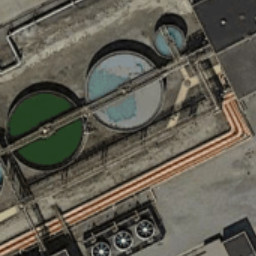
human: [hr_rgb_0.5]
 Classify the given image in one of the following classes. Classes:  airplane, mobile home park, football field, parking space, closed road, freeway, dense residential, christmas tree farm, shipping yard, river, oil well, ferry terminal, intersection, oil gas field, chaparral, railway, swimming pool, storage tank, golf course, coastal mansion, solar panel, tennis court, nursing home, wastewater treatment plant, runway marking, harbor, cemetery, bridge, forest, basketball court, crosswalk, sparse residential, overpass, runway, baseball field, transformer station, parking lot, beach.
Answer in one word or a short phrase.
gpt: wastewater treatment plant